Field crop: tomato
Growth stage: 1
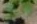
Species: solanum